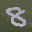
Label: 8